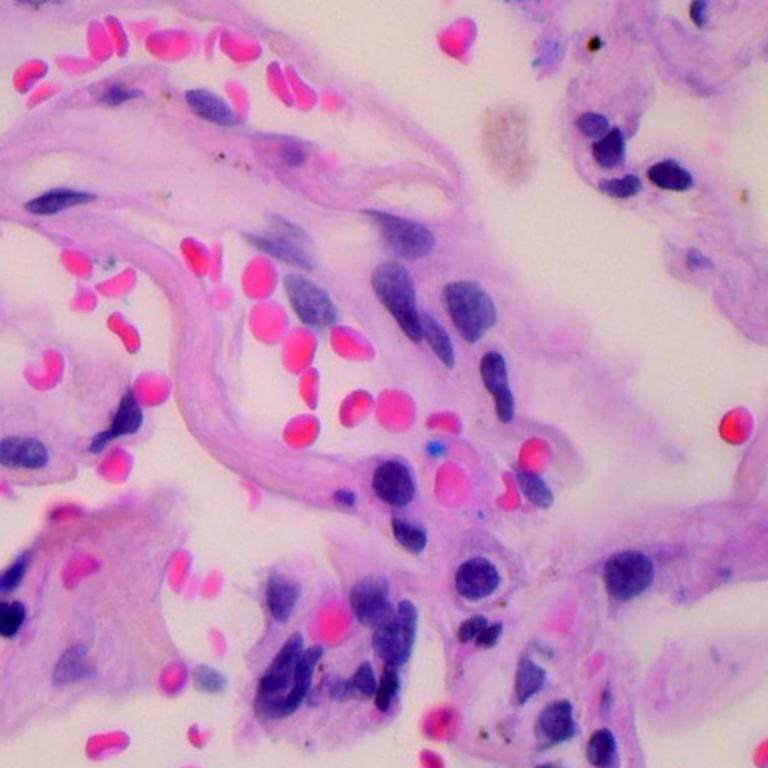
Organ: lung
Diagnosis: benign